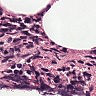
Metastatic tissue present: no